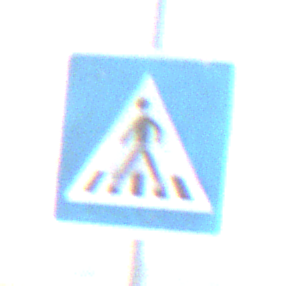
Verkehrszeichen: FussgaengerueberwegRechts
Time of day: MorningAfternoon
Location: Outdoor (Special)
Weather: Clear
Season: NotSpecified
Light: Natural